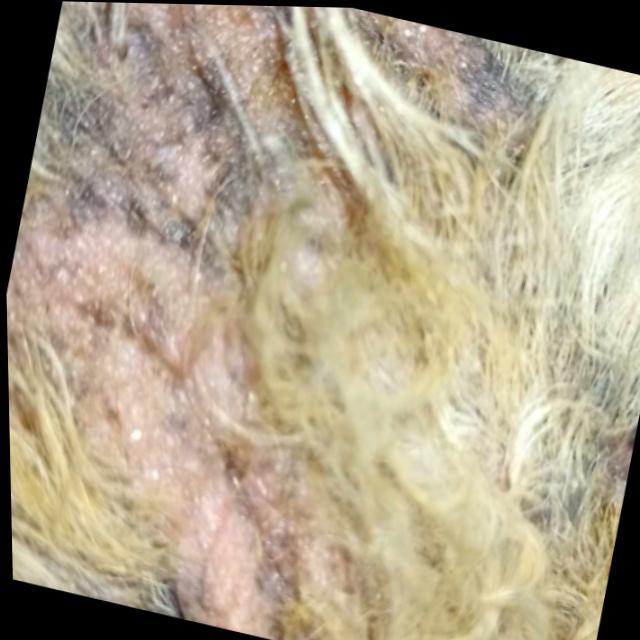
Canine demodicosis (Demodex mange) — caused by Demodex canis mites. Presents with alopecia, follicular papules, pustules, and comedones. Often localized on face and forelimbs.